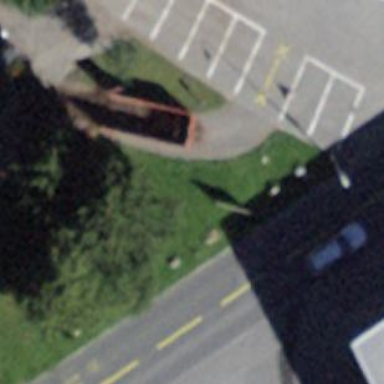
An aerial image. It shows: Footway with fine gravel surface.